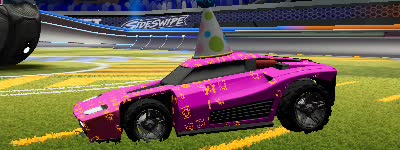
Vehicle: breakout